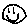
Label: smiley face